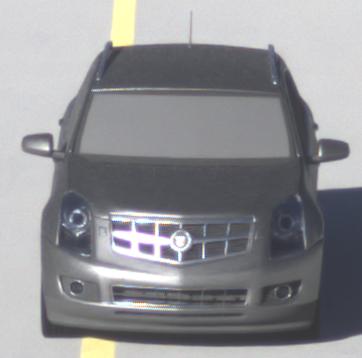
Make: Cadillac
Model: SRX 3.0 V6
Detailed model: SRX (II)
Model produced from: 2010/12
Model produced until: 2012/01
Doors: 5
Color: gray
Road condition: dry road
Daytime: sunrise or sunset
Contrast: medium contrast